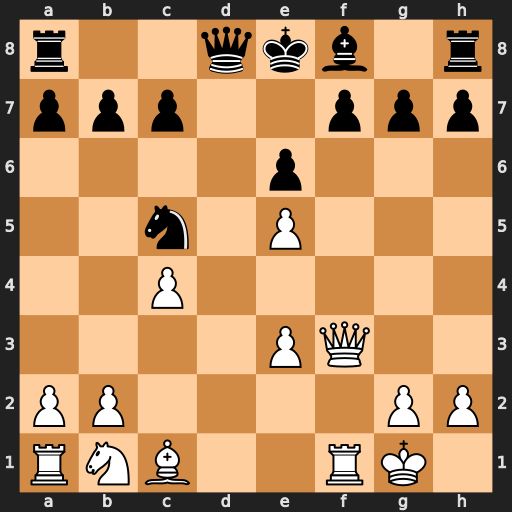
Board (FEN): r2qkb1r/ppp2ppp/4p3/2n1P3/2P5/4PQ2/PP4PP/RNB2RK1
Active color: w
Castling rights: kq
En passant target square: -
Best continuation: Qxf7#